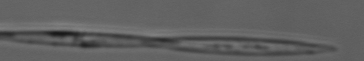
Label: Pseudo-nitzschia